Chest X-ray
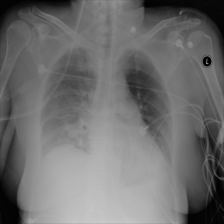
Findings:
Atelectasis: positive
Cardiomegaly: negative
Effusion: positive
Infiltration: positive
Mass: negative
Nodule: negative
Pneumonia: negative
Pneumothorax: negative
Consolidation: negative
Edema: negative
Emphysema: negative
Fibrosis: negative
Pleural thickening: negative
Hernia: negative